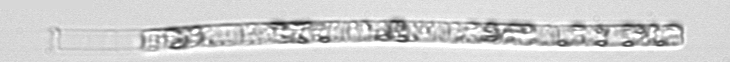
Label: Leptocylindrus